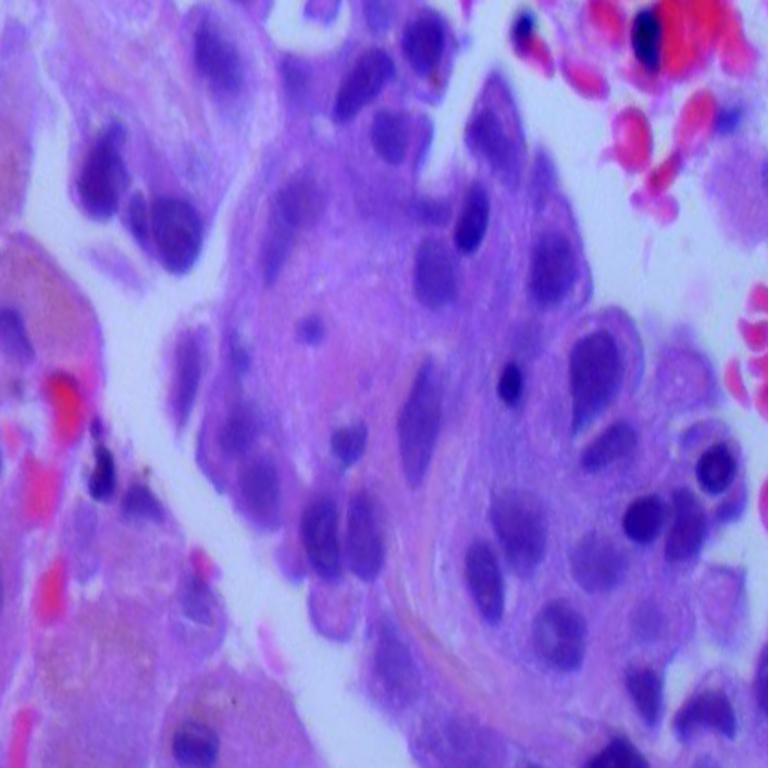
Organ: lung
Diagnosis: adenocarcinomas